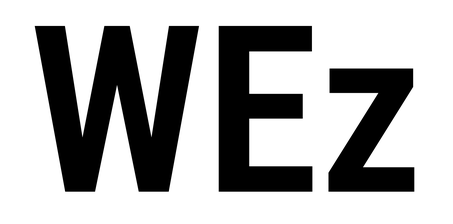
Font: Roboto_Condensed_SemiBold